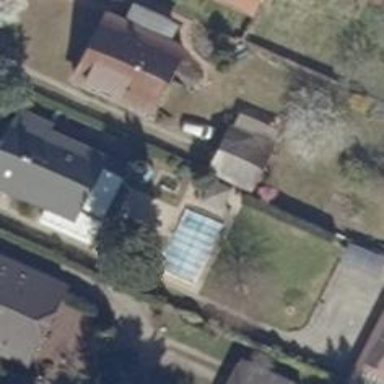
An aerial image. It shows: Swimming pool located in leisure land.